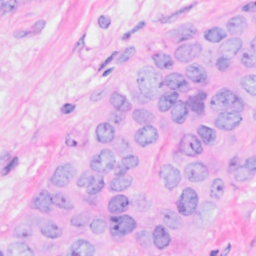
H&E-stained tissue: Breast